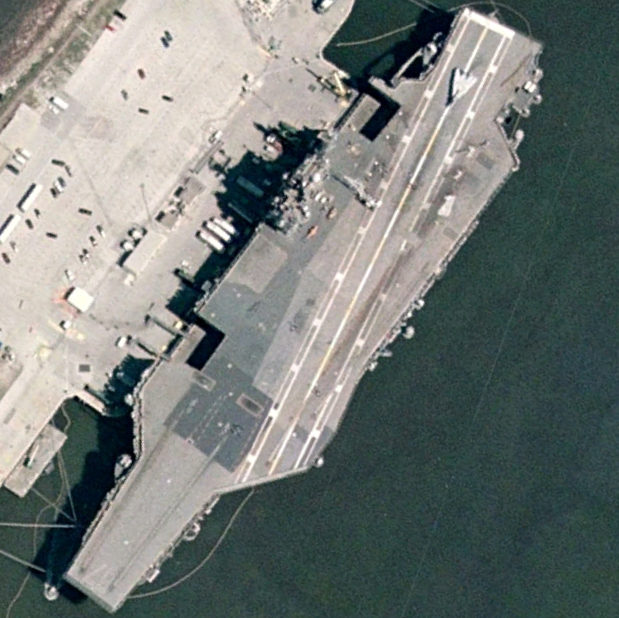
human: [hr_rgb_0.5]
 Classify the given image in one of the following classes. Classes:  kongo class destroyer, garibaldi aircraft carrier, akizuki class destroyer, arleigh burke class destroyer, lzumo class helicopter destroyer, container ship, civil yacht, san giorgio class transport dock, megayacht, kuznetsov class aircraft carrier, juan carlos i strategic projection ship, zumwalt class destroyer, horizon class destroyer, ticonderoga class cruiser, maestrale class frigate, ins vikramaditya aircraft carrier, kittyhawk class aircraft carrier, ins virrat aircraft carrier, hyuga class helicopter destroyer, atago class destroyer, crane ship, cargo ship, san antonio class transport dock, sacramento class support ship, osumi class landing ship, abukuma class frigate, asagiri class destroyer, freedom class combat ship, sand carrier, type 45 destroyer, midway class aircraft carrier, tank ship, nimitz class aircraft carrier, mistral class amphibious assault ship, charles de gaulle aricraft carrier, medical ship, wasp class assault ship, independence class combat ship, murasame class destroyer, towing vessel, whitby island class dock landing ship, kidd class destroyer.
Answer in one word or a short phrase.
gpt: KittyHawk class aircraft carrier